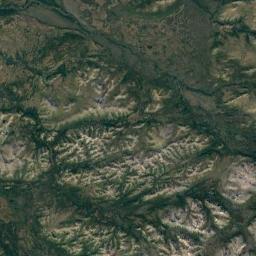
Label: mountain